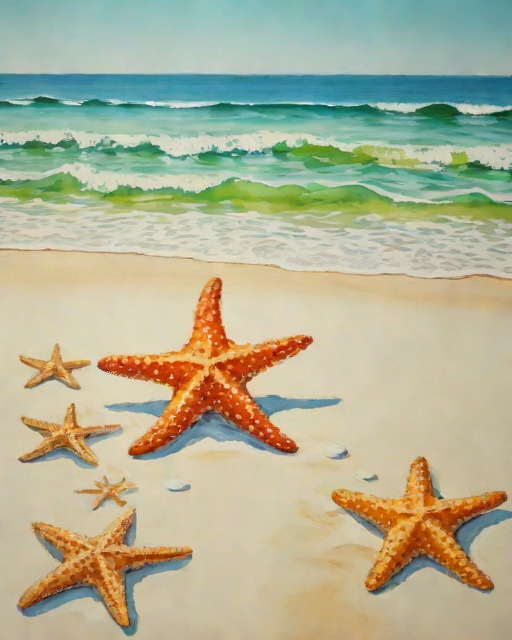
Category: Summer